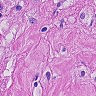
Metastatic tissue present: yes